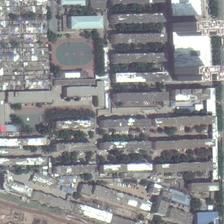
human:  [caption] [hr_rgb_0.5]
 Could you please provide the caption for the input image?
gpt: many buildings around a playground are near to a road .

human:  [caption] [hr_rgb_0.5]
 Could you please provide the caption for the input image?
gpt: a circle court and nearby a parking lot .

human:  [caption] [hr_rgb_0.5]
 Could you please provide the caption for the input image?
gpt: the playground is arranged in a square space while buildings surround it .

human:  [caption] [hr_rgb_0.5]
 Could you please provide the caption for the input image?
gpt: a playground is surroundeded by many buildings and some green trees .

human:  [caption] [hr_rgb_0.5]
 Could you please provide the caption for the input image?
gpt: a playground is surrounded by many trees and houses .